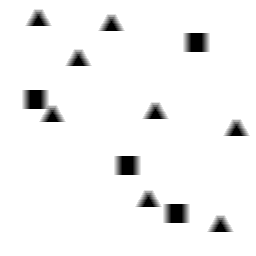
Squares: 4
Triangles: 8
Stars: 0
Total shapes: 12